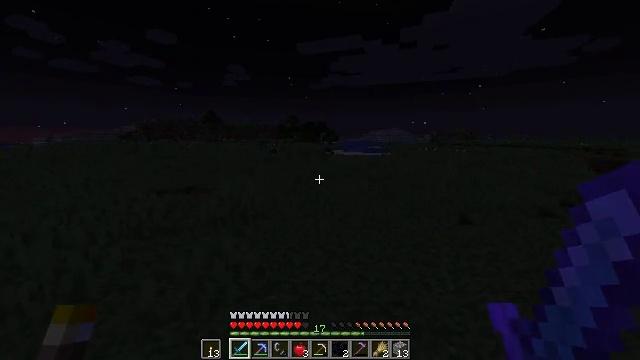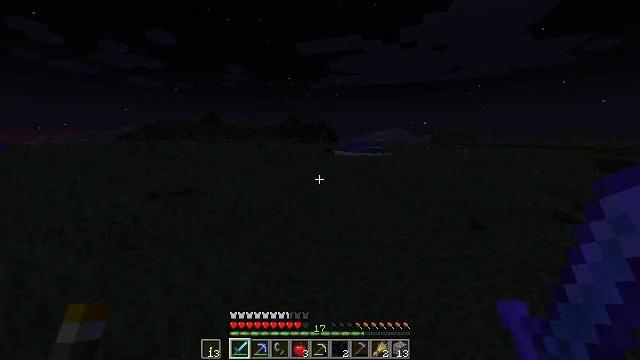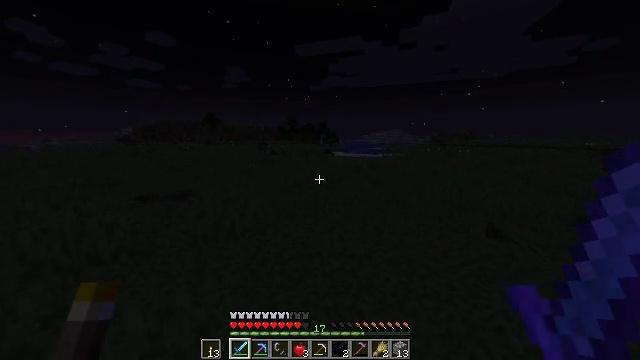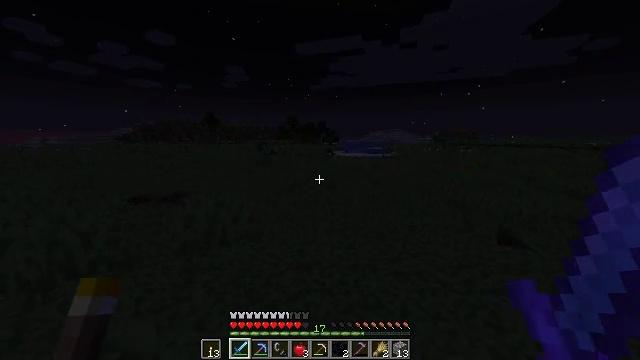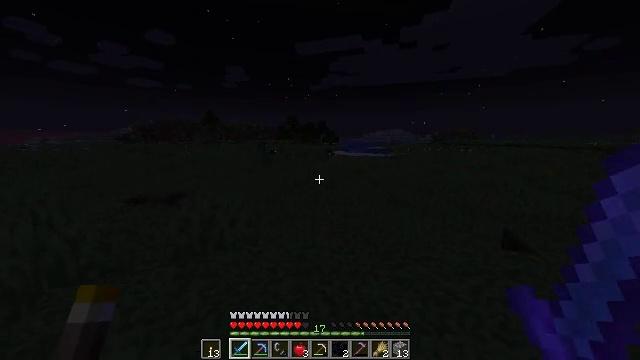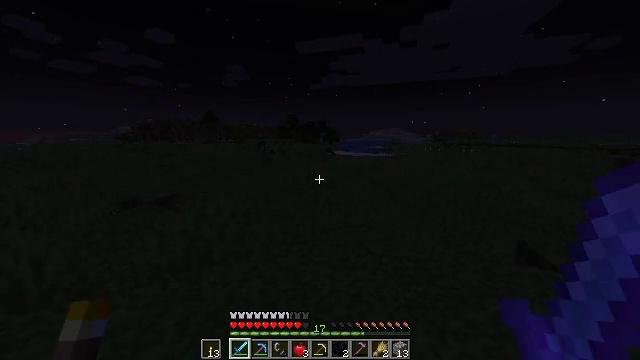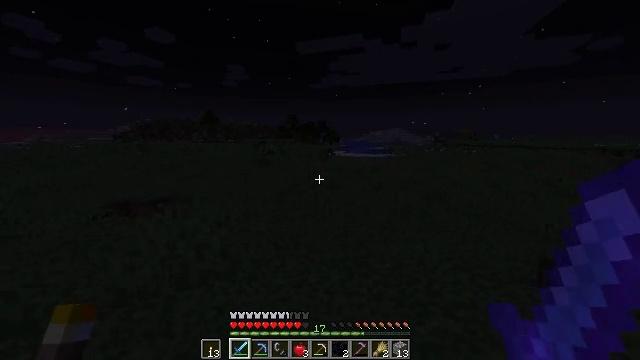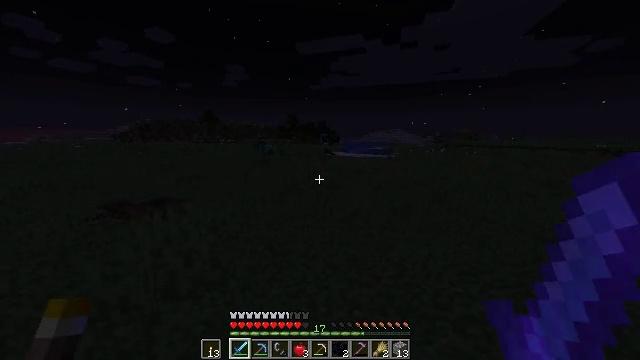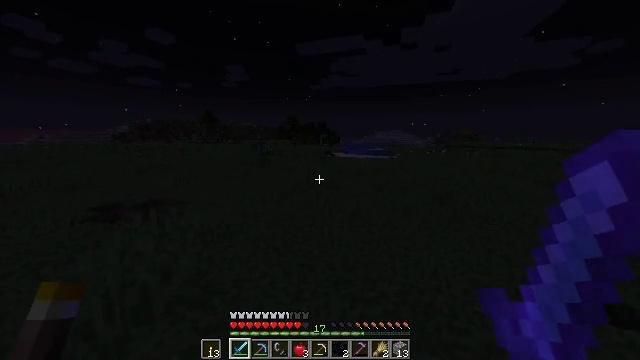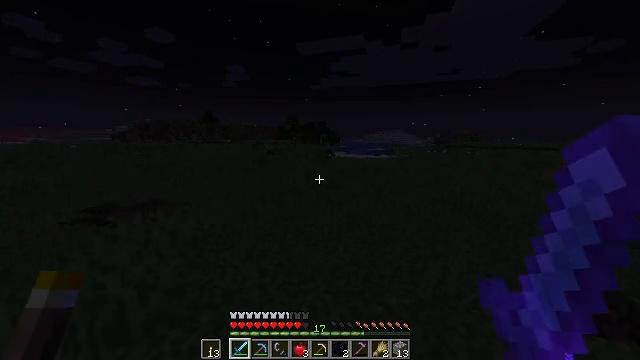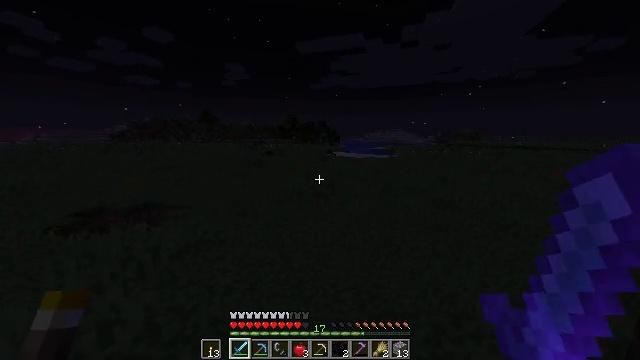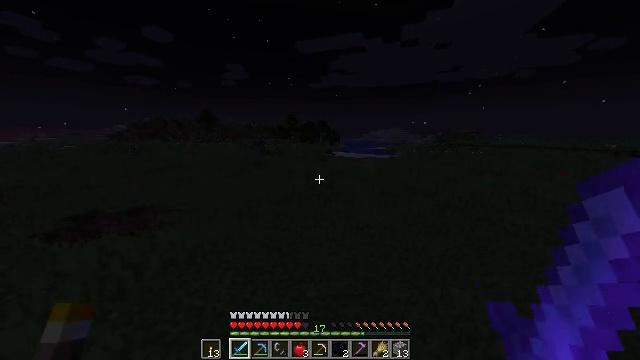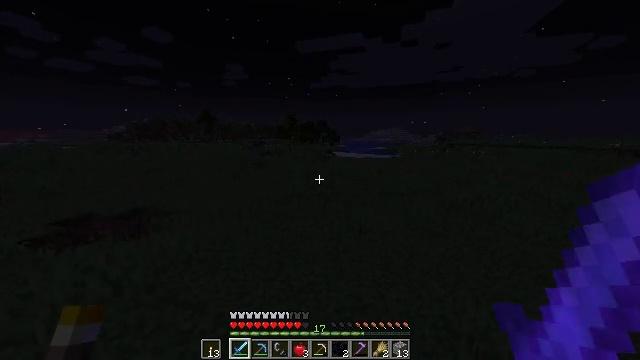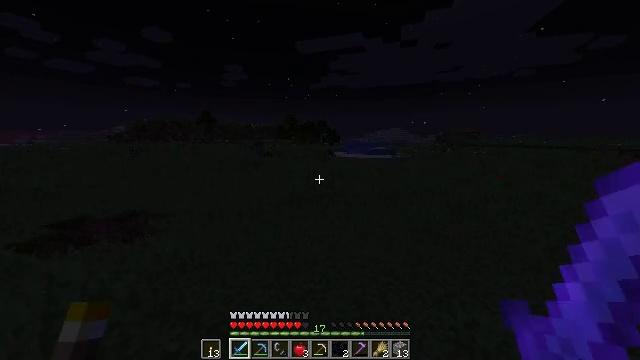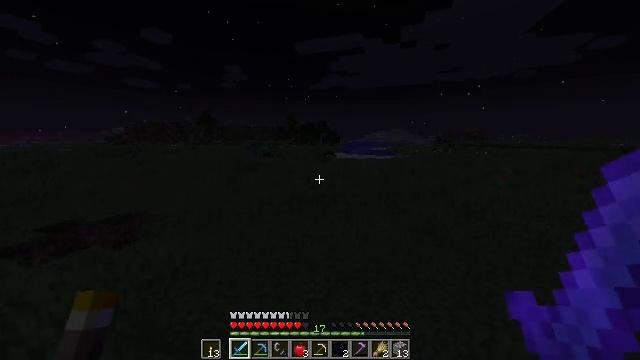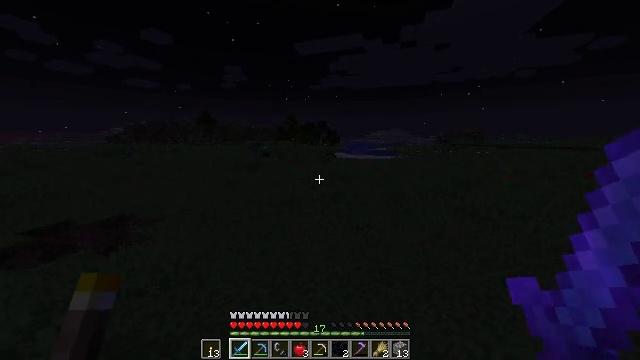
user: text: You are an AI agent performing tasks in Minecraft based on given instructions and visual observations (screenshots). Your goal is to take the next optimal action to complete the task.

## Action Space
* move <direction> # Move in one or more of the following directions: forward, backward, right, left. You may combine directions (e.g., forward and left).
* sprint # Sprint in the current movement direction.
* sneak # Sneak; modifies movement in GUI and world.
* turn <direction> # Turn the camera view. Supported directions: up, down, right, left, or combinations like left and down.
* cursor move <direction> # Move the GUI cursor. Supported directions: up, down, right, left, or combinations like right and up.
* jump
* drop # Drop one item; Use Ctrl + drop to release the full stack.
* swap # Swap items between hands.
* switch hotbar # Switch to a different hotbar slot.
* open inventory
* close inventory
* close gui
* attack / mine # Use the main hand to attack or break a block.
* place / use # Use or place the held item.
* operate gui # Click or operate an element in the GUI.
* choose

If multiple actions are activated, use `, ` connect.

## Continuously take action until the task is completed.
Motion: motion action
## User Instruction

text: Harvest tall grass for seeds.
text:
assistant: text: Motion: move forward, sprint
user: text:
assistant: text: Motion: move forward, sprint
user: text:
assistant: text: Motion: move forward, sprint
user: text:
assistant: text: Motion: move forward, sprint
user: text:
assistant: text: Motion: move forward, sprint
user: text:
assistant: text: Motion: move forward, sprint
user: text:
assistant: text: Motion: move forward, sprint
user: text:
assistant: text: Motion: move forward, sprint
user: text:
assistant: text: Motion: move forward, sprint
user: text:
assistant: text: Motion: move forward, sprint
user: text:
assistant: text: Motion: move forward, sprint
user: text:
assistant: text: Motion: move forward, sprint
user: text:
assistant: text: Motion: move forward, sprint
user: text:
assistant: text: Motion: move forward, sprint
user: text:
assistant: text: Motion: move forward, sprint
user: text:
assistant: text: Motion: move forward, sprint
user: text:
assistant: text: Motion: move forward, sprint
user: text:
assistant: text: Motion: move forward, sprint
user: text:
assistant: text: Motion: move forward, sprint
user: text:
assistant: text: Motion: move forward, sprint
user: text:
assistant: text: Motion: move forward, sprint
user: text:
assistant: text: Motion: move forward, sprint
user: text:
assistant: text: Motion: move forward, sprint
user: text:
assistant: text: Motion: move forward, sprint
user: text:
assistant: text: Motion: move forward, sprint
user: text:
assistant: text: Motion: move forward, sprint
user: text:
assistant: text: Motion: move forward, sprint
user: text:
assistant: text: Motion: move forward, sprint
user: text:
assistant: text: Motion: move forward, sprint
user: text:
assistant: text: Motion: move forward, sprint